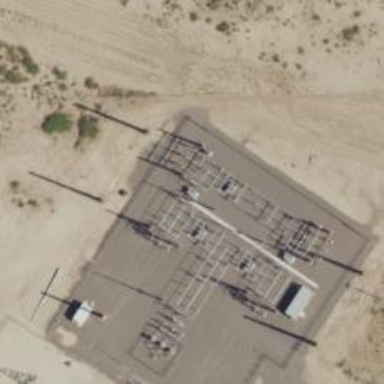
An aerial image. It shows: Switch for power supply.